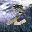
Label: 2